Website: bh-photo
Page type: cart
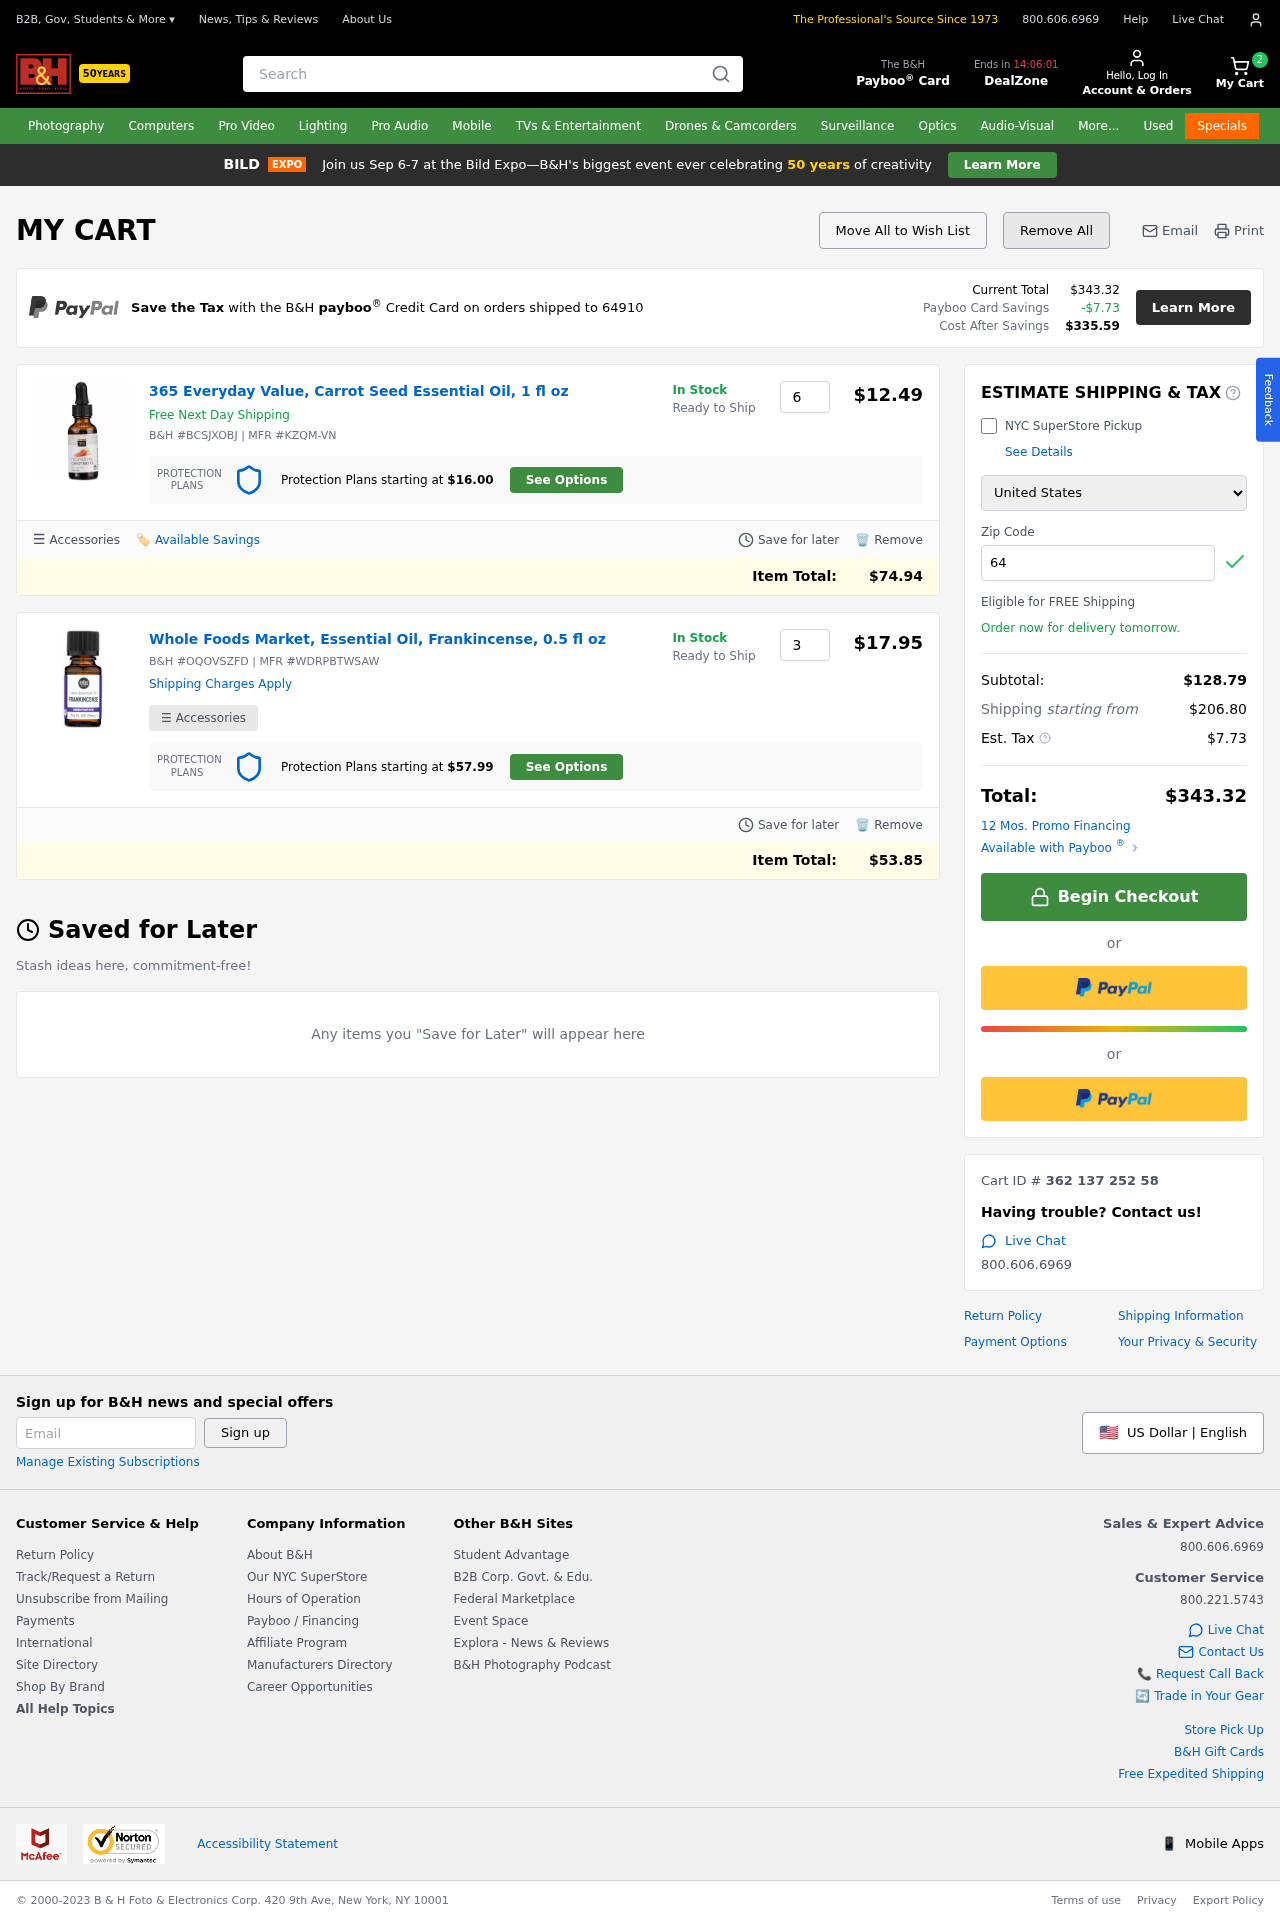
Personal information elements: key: PII_COUNTRY
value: United States
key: PII_POSTCODE
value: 64910
Product elements: key: PRODUCT1_NAME
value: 365 Everyday Value, Carrot Seed Essential Oil, 1 fl oz
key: PRODUCT1_PRICE
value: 12.49
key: PRODUCT1_QUANTITY
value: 6
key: PRODUCT2_NAME
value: Whole Foods Market, Essential Oil, Frankincense, 0.5 fl oz
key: PRODUCT2_PRICE
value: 17.95
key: PRODUCT2_QUANTITY
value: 3
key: PRODUCT1_ITEM_TOTAL
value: $74.94
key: PRODUCT2_ITEM_TOTAL
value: $53.85
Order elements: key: ORDER_NUM_ITEMS
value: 2
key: ORDER_TOTAL
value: $343.32
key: ORDER_TAX
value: -$7.73
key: ORDER_TAX
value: $7.73
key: ORDER_TOTAL_AFTER_SAVINGS
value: $335.59
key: ORDER_SUBTOTAL
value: $128.79
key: ORDER_SHIPPING_COST
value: $206.80
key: ORDER_ID
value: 362 137 252 58
Search elements: key: HEADER_SEARCH
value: Search